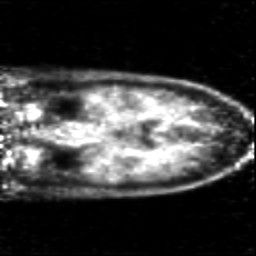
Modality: PET
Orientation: coronal
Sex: female
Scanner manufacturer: siemens